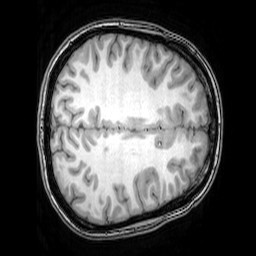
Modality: T1w
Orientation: axial
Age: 22
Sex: female
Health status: healthy
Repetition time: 0.081 s
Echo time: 0.037 s